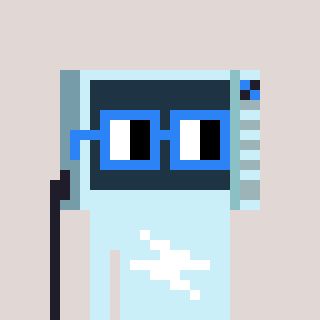
a pixel art character with square blue glasses, a microwave-shaped head and a cold-colored body on a warm background